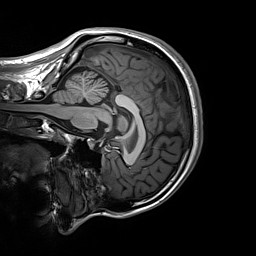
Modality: T1w
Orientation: sagittal
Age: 22
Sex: female
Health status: healthy
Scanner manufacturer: siemens
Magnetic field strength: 3 T
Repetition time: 2.3 s
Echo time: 0.00236 s